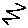
Label: zigzag